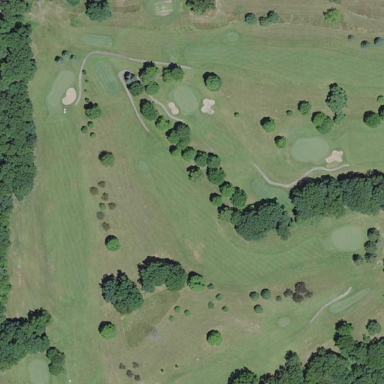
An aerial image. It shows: Golf fairway surrounded by grass.